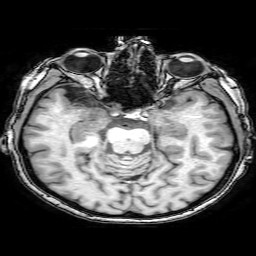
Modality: T1w
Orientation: coronal
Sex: female
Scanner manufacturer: philips
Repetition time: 0.008087 s
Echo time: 0.0037 s